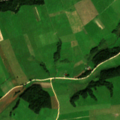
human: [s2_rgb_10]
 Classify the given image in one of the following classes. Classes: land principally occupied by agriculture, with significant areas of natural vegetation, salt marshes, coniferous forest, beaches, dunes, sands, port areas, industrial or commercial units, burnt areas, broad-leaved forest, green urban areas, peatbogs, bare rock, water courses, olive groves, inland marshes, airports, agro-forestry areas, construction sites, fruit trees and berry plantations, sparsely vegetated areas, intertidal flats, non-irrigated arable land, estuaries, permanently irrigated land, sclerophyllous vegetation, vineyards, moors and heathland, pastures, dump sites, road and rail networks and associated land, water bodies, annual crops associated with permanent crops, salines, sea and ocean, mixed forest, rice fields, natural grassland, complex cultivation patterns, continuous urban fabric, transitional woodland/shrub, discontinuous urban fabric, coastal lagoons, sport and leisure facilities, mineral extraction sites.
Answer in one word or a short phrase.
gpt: pastures, complex cultivation patterns, broad-leaved forest, coniferous forest